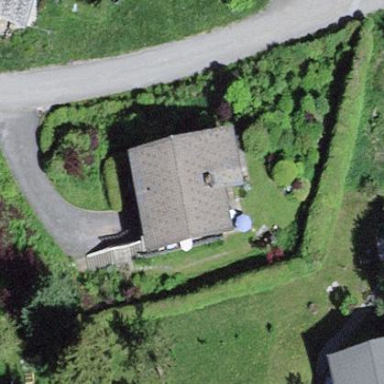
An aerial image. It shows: Simple house.